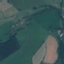
Land use / land cover: Pasture